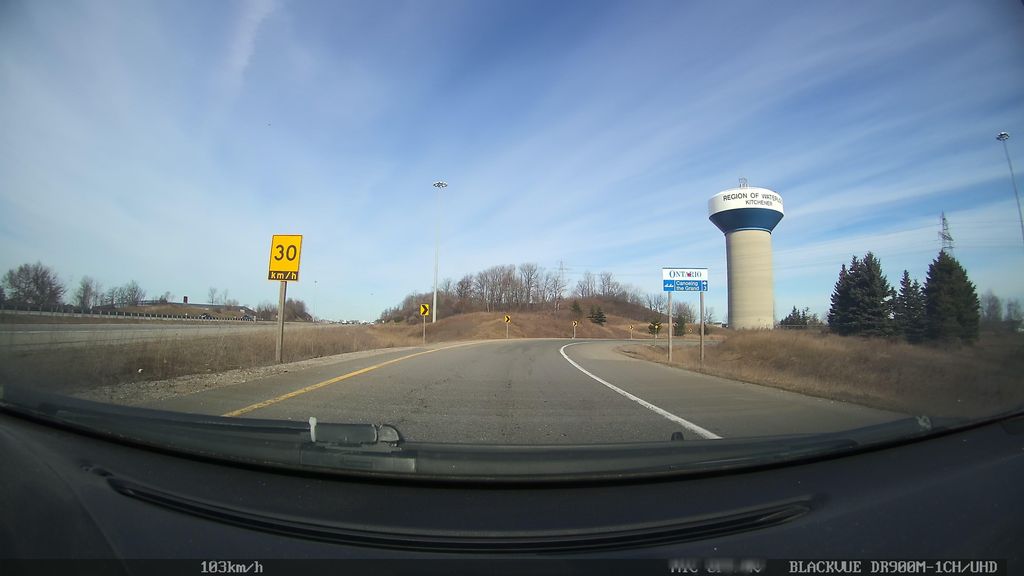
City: kitchener-waterloo